Question: are there any profilers which work well with Qt? I'd prefer free profilers for windows but any hint is appreciated.
I tried "Very Sleepy" and it works but I cant convince it to demangle the method names. Maybe I'm just doing wrong? Any pit-falls I'm not aware of?
Thank you very much!
Here's a screnshot of Very Sleepys output:

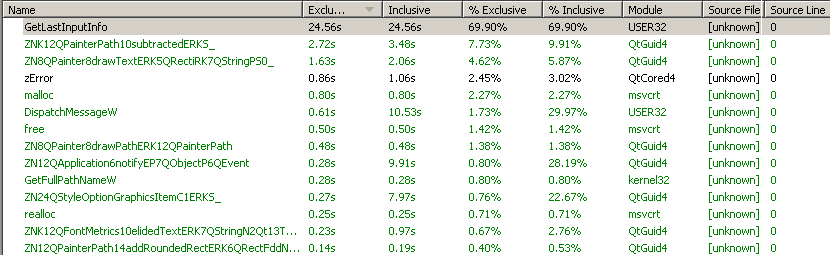
Answer: Well, I happily use <URL> package for Windows.